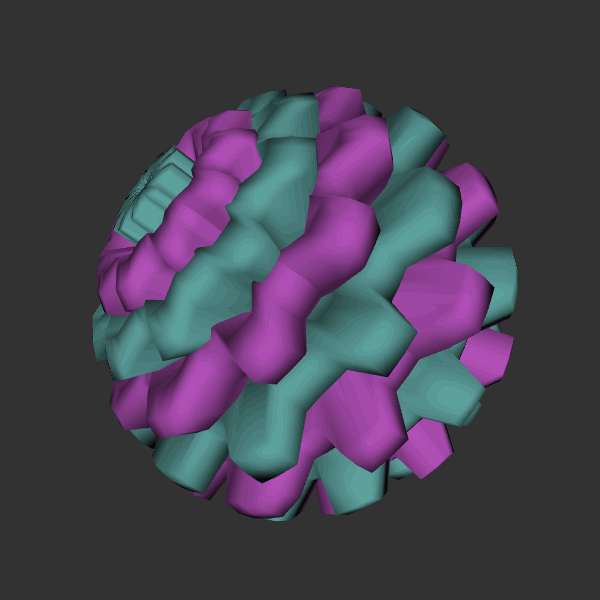
Background: dark